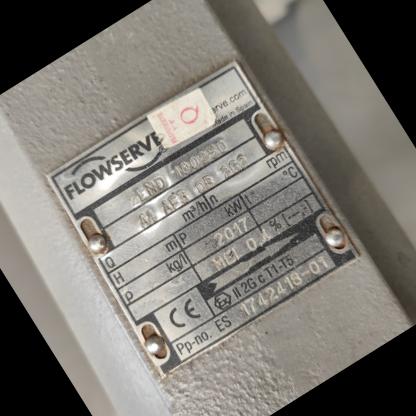
Klasa: tabliczka-znamionowa